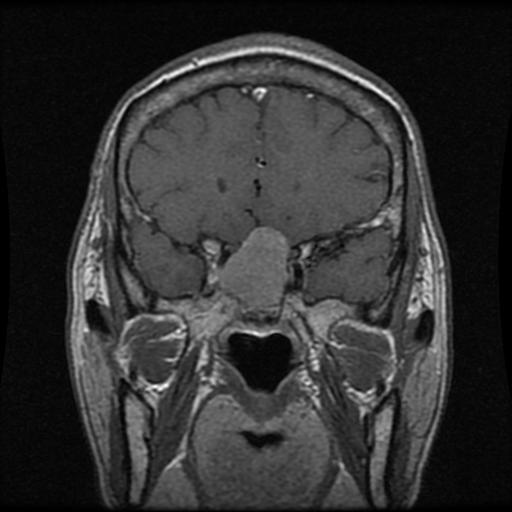
Label: pituitary